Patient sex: M
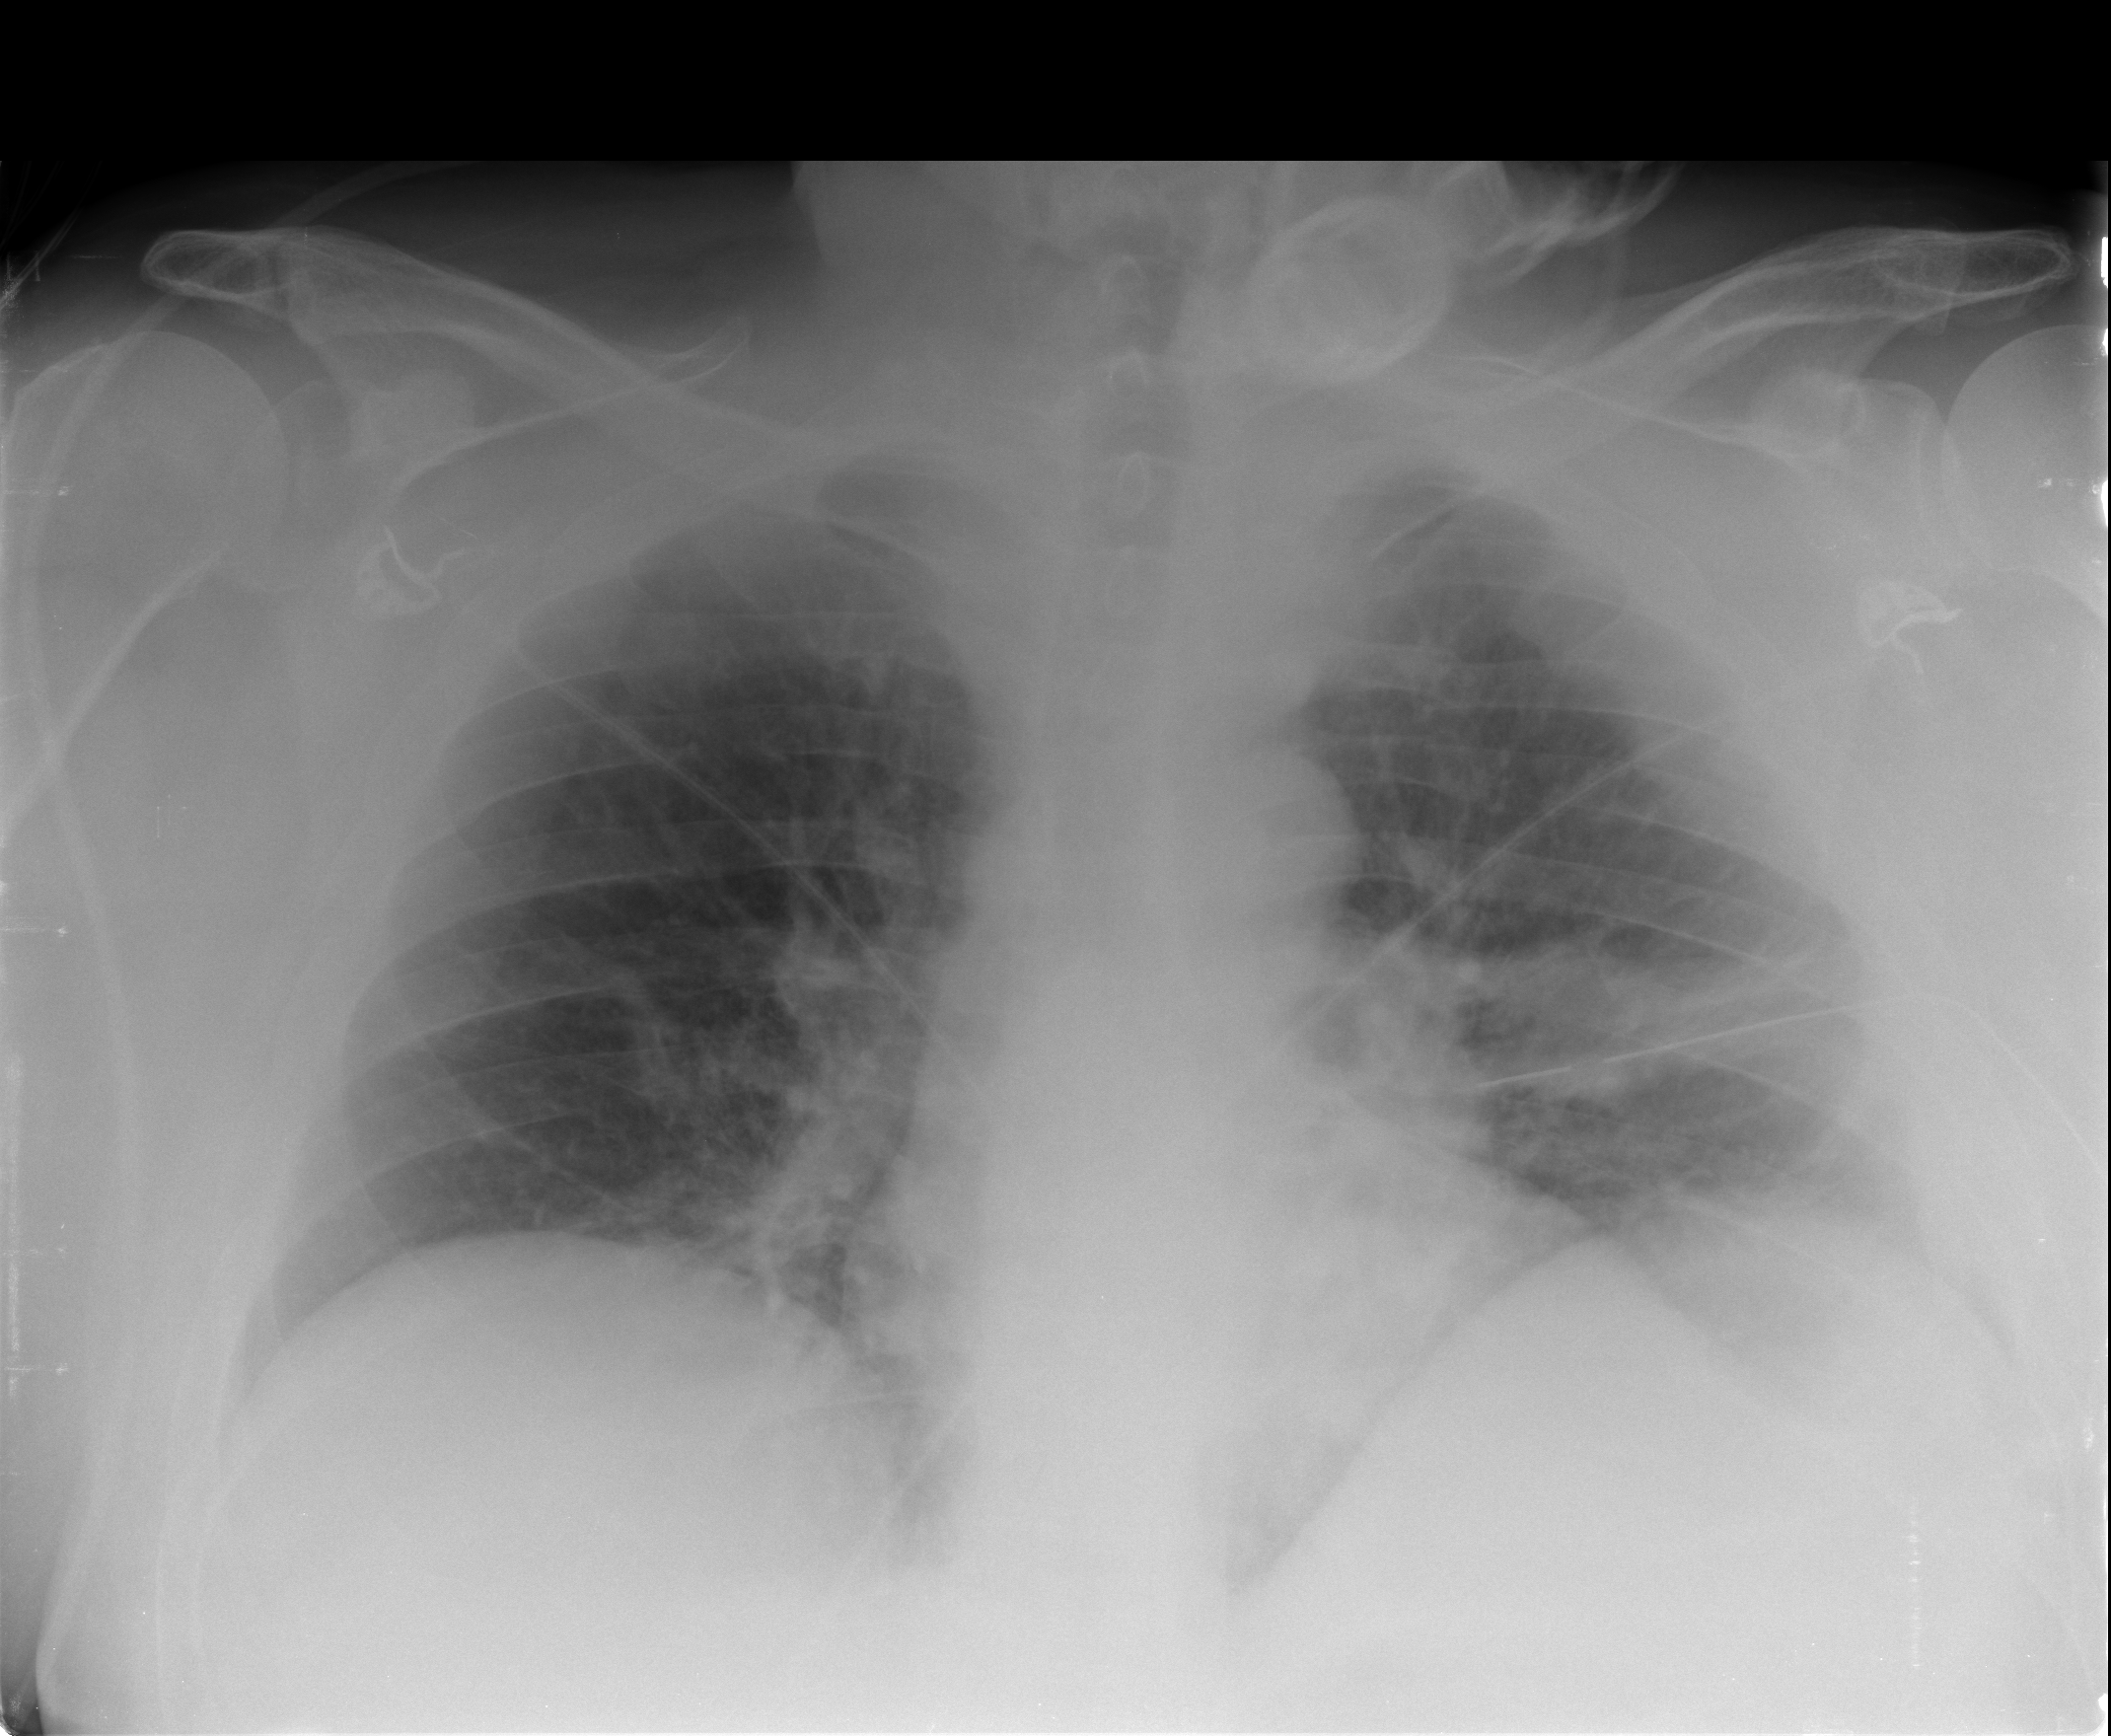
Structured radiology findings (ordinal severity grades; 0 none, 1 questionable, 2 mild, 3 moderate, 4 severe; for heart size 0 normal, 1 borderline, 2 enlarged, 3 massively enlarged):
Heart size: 0
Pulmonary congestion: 0
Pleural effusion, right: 0
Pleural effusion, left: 0
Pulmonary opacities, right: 0
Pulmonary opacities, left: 0
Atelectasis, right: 0
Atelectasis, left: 2